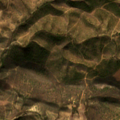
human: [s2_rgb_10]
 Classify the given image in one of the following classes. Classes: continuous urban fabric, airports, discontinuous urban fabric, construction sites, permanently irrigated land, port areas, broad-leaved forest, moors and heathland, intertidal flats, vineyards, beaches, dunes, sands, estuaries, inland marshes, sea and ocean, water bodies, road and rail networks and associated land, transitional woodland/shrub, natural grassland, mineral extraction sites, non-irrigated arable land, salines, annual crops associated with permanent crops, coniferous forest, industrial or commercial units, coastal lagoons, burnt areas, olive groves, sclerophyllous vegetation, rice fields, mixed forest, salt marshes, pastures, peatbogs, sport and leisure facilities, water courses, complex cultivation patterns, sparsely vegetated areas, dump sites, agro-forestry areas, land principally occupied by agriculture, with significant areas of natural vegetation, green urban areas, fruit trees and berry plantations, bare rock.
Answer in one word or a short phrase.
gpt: land principally occupied by agriculture, with significant areas of natural vegetation, sclerophyllous vegetation, transitional woodland/shrub